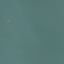
Land use / land cover class: SeaLake